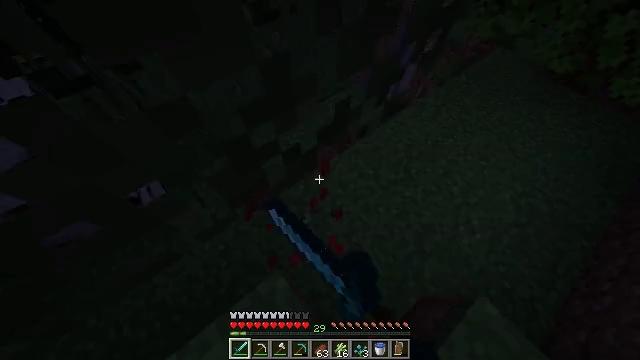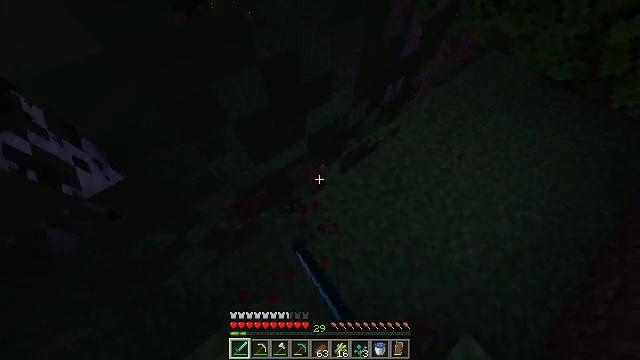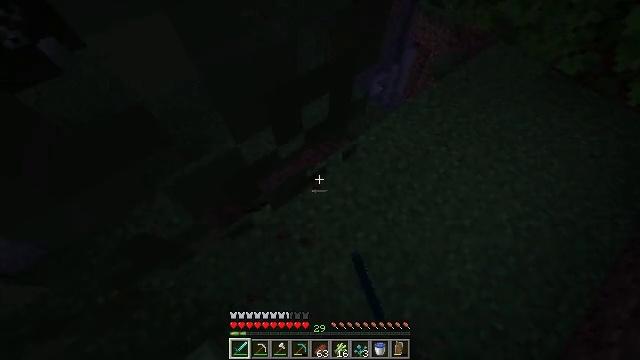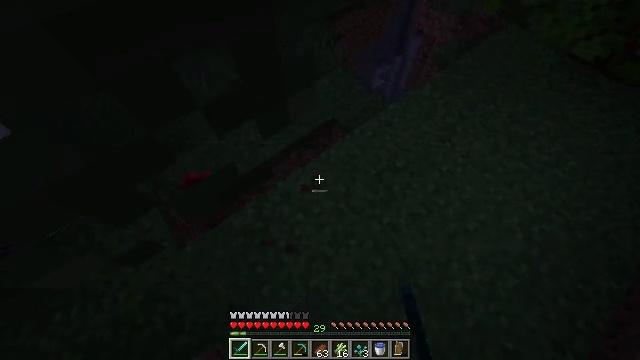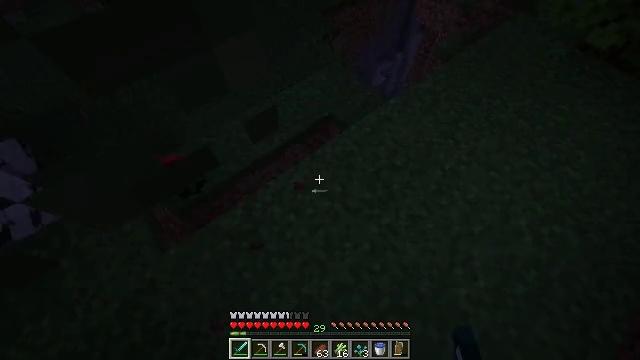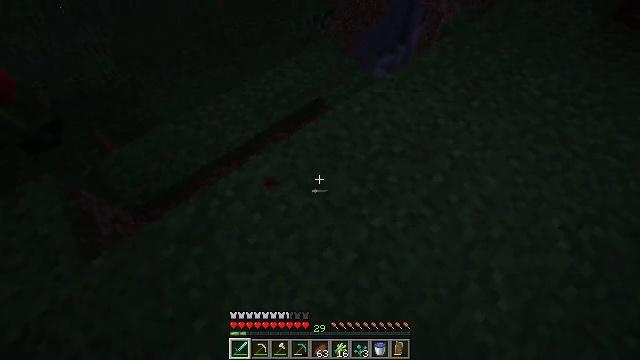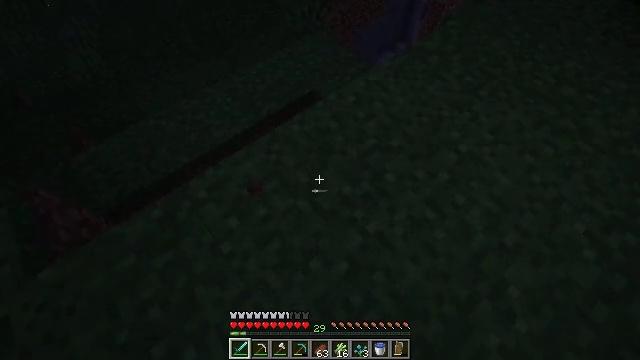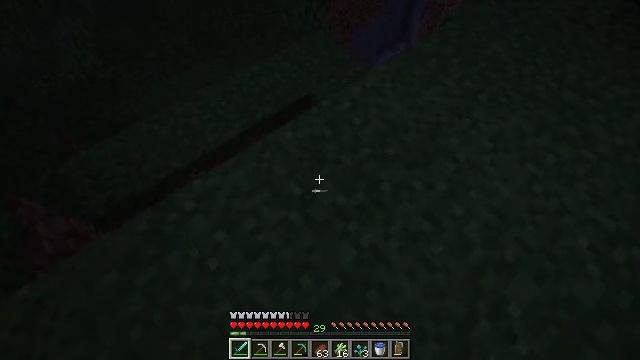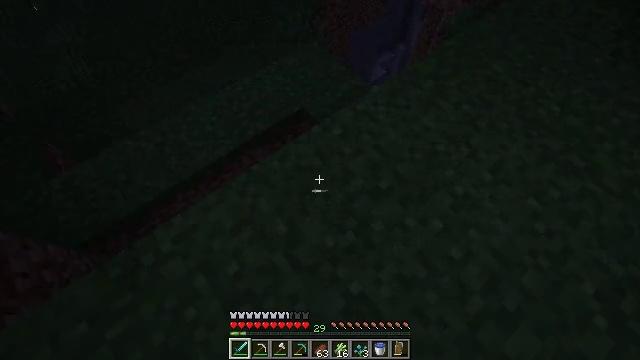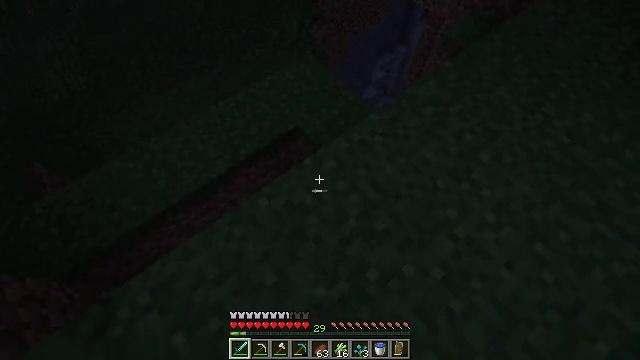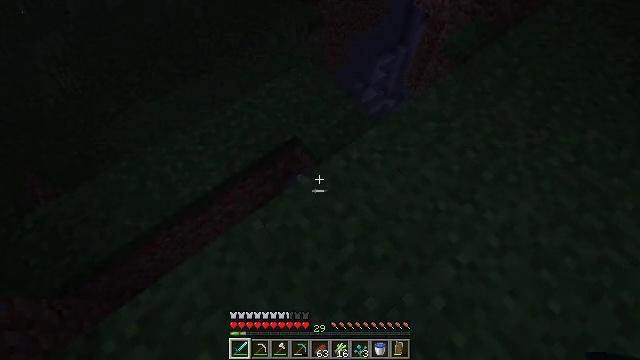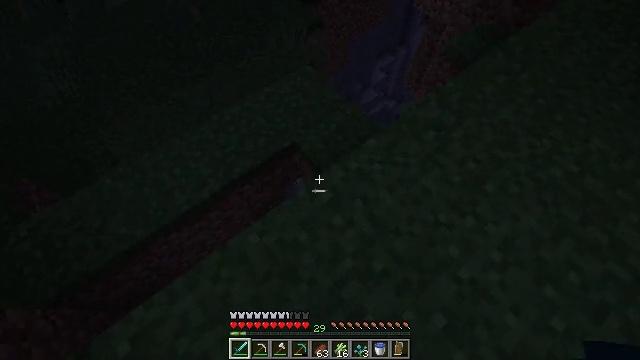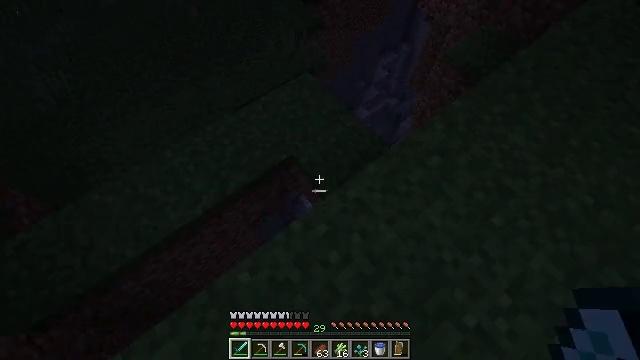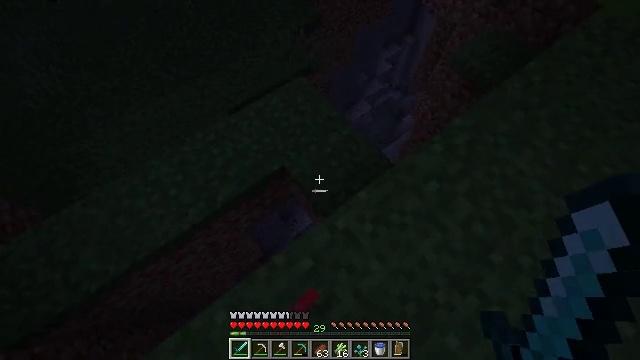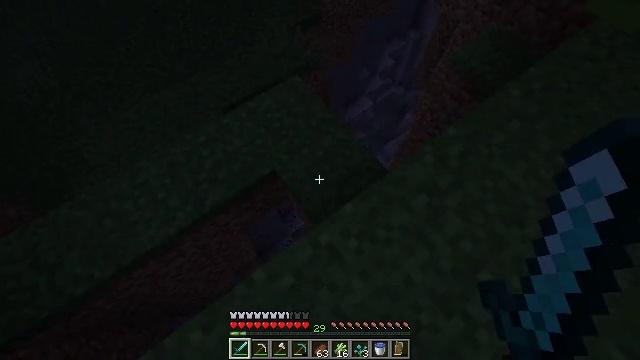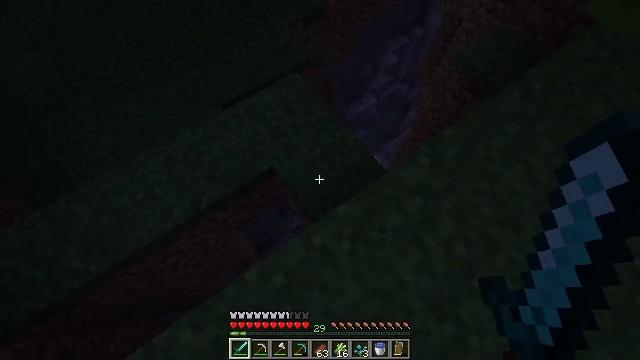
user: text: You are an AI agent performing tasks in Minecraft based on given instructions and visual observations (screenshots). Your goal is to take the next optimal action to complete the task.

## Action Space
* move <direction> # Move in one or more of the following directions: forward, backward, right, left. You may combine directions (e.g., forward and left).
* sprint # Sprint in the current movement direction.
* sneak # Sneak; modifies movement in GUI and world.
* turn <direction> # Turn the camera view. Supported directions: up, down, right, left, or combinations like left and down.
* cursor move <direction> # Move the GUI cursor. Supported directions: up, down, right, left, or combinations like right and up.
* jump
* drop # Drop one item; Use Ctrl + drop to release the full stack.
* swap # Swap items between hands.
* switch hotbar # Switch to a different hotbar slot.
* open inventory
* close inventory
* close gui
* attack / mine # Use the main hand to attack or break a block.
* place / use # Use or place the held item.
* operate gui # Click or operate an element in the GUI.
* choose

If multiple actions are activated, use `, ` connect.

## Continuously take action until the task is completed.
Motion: motion action
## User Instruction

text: Harvest sugar cane from the plant.
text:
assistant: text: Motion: move forward and move right, turn down, attack / mine
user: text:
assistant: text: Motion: move forward and move right
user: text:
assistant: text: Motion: move forward and move right
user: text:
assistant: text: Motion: move forward and move right
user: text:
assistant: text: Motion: move forward and move right
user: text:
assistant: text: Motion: move forward
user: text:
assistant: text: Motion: move forward
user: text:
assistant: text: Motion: move forward
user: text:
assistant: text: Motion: move forward
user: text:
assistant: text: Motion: move forward
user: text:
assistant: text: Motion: move forward
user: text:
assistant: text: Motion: move forward, turn down
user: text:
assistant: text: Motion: move forward and move right, turn down
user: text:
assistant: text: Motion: move forward and move right, turn down
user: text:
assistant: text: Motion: move right, turn left
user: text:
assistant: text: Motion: turn left
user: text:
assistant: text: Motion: turn left
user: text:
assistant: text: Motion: move forward, turn left
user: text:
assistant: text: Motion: move forward, turn left
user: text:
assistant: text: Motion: move forward, turn left and up
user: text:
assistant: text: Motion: move forward, turn left and up
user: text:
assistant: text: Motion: move forward, turn left
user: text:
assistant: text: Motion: move forward, turn left
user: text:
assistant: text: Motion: move forward, turn left
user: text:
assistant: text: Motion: move forward, turn left
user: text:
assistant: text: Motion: turn left
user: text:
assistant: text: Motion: turn left
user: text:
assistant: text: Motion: no_op
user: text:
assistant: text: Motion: turn left and up
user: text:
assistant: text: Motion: sprint, turn up